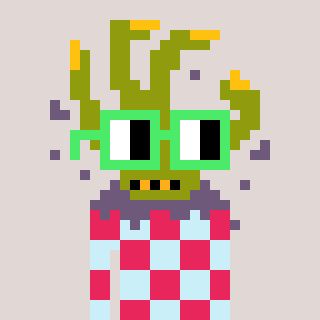
a pixel art character with square light green glasses, a zombie-hand-shaped head and a cold-colored body on a warm background